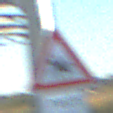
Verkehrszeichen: ReiterRechts
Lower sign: LaengeEinerStrecke4
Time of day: SunriseSunset
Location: Outdoor (RoadRail)
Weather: Clear
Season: NotSpecified
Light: Natural